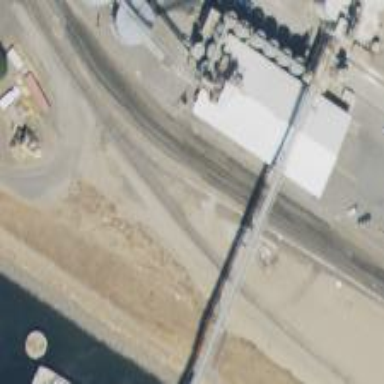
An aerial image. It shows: Rail spur service.